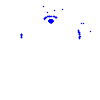
Particle: pion